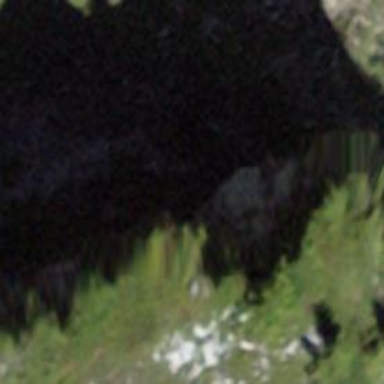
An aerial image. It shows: Cliff in nature.